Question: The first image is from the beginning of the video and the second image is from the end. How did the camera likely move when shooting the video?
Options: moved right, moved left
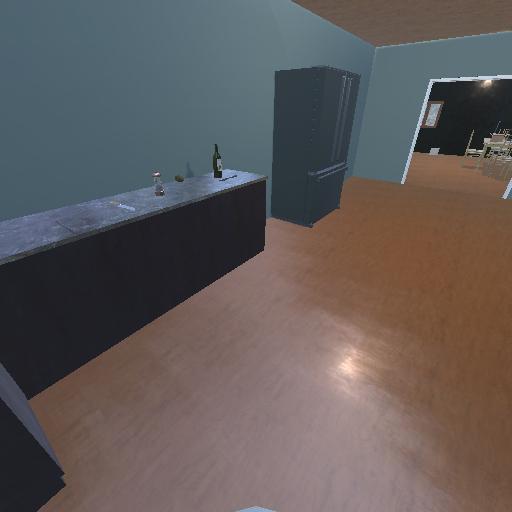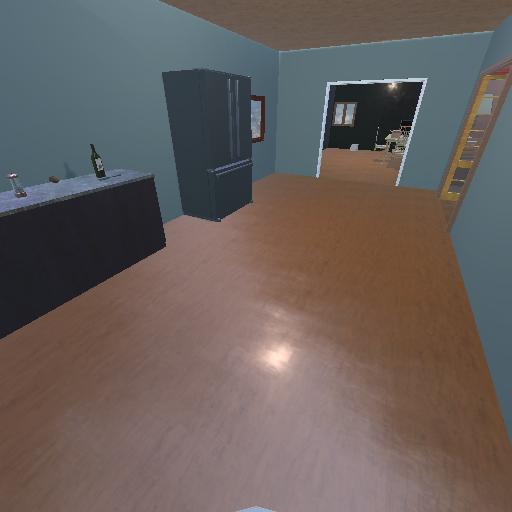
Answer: moved right